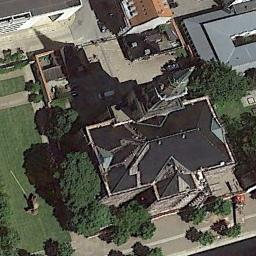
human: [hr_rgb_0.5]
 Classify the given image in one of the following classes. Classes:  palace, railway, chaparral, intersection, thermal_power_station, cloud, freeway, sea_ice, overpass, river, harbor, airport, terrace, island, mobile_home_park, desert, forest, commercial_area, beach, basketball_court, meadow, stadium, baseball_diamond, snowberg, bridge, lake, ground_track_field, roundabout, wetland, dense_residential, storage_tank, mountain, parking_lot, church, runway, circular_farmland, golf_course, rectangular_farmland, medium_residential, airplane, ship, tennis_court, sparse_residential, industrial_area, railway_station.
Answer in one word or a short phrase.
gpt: church